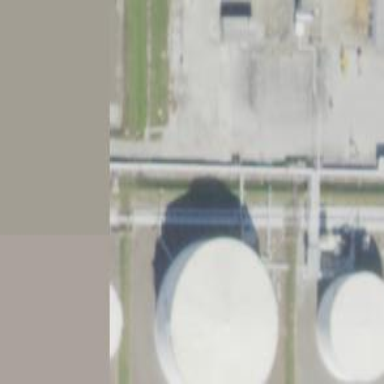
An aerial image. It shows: Storage tank which is man-made.